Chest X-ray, AP view. Patient: 43 years old, sex F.
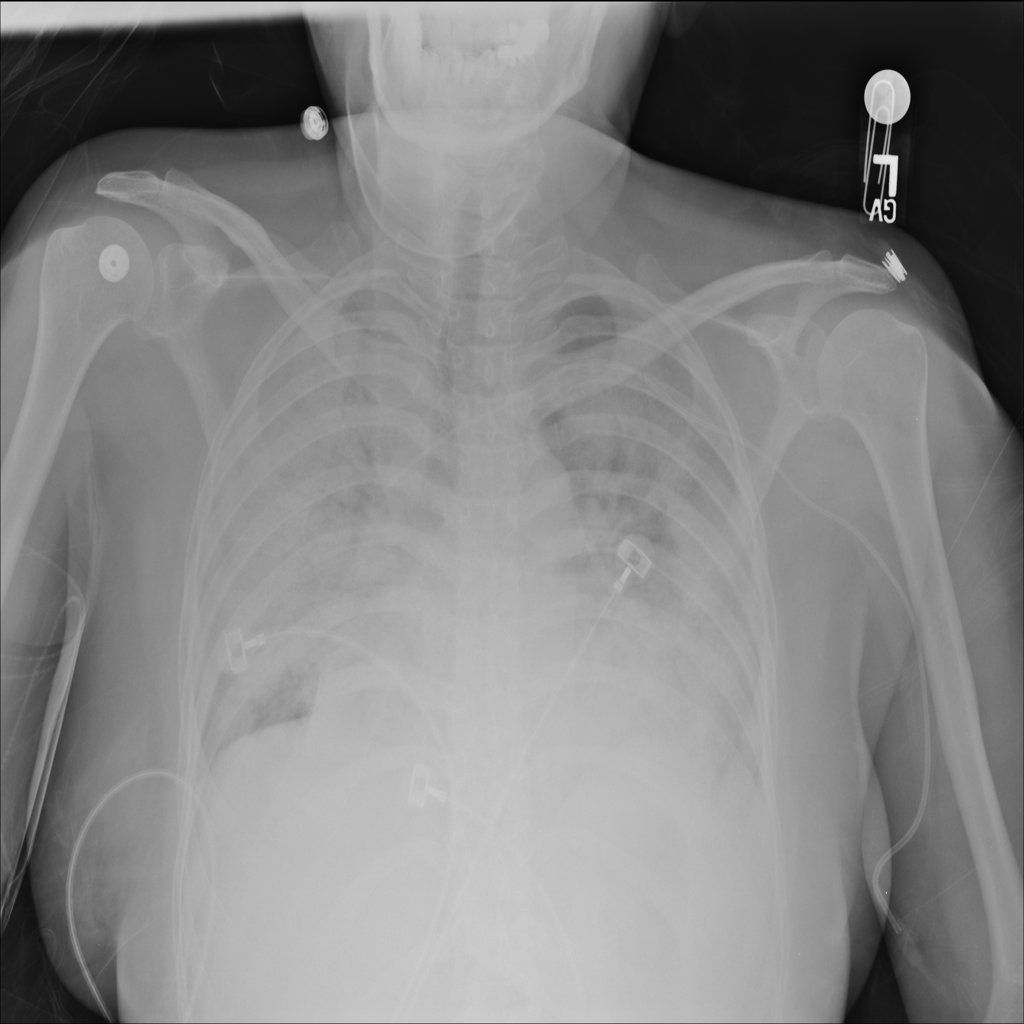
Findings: Infiltration